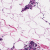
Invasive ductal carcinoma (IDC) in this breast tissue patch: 0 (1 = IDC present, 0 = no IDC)